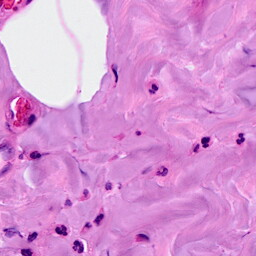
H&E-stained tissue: Breast